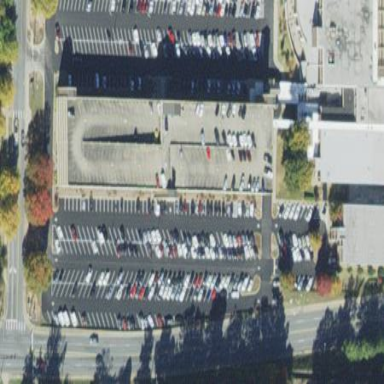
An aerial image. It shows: Multi-storey parking building.